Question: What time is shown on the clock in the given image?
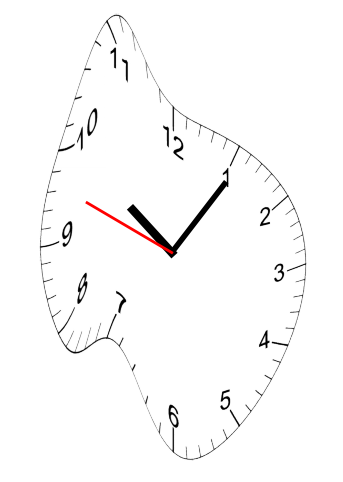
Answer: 10:05:48